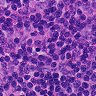
Metastatic tissue present: no